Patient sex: F
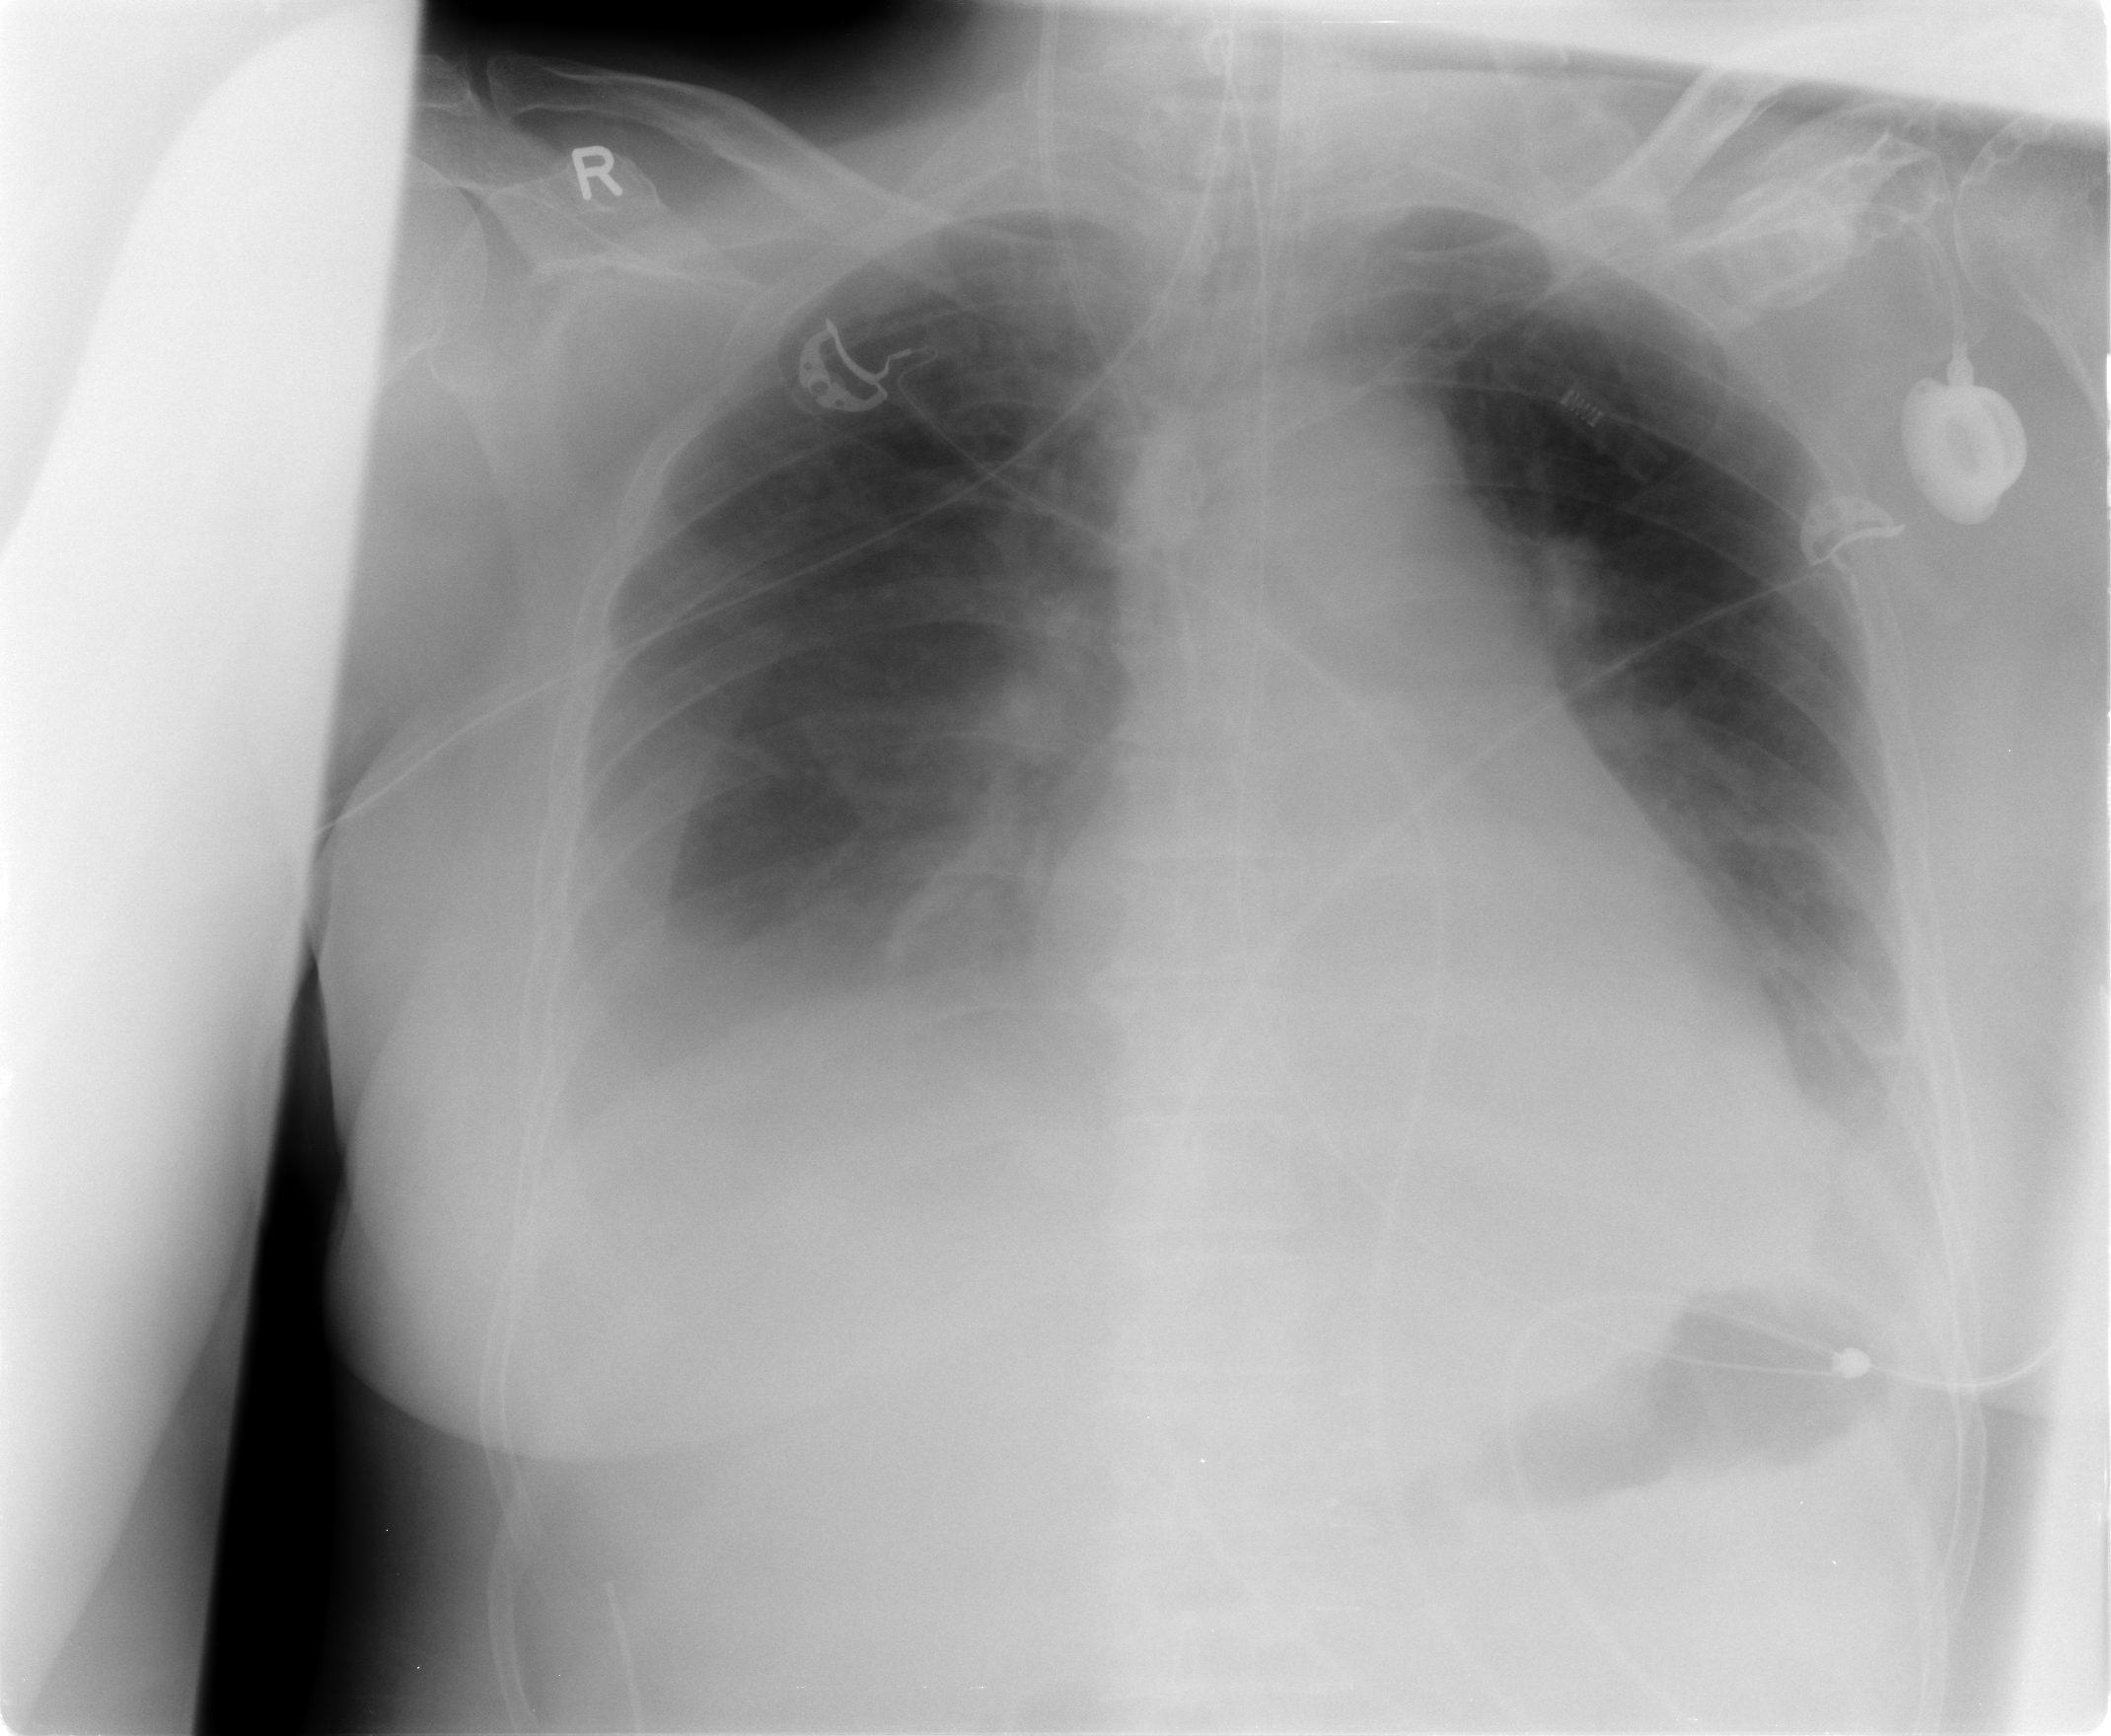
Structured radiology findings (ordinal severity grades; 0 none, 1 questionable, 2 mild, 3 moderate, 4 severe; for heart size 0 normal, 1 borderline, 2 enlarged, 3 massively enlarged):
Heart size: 0
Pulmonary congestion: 0
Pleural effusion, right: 3
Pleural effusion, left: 2
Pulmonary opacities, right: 0
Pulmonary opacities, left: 0
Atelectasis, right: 3
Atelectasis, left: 2